Field crop: maize
Growth stage: 2
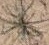
Species: salsola